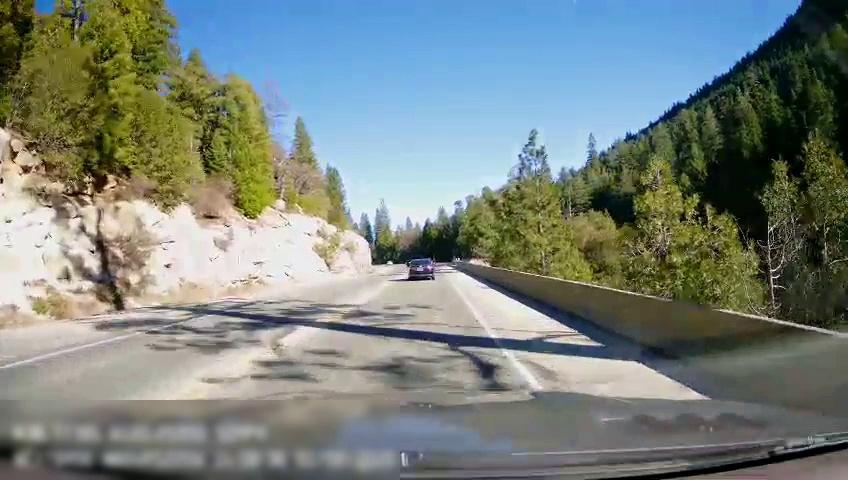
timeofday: Day
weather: Sunny
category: Drivable Space
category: Vehicles | Car
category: Lanes | Opposite Lane
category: Lanes | Current Lane